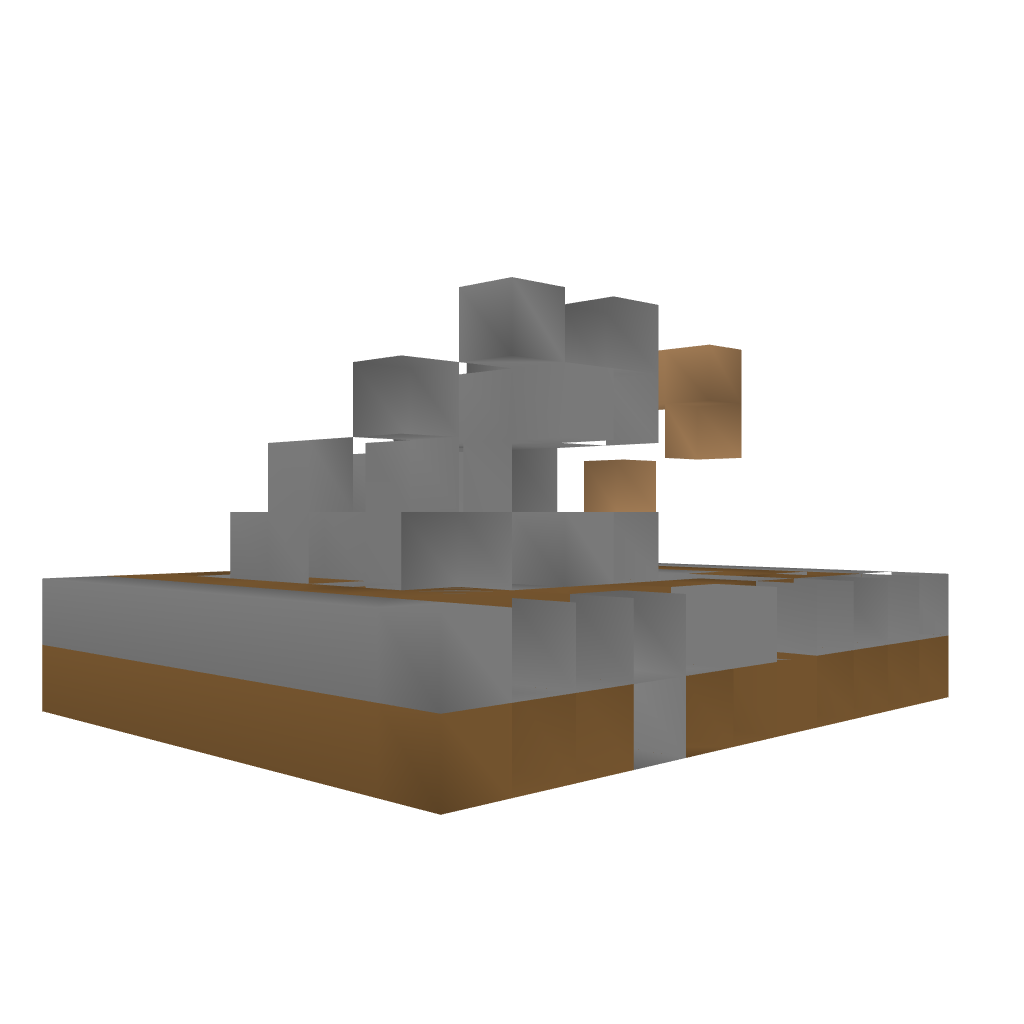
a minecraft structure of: Weather Station bad low quality